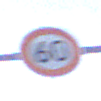
Verkehrszeichen: Geschwindigkeit60
Umgebung: Outdoor, Nature
Tageszeit: SunriseSunset
Wetter: PartlyCloudy
Licht: Natural
Jahreszeit: NotSpecified
Kontrast: HighContrast